Interaction volume radius: 10 \u00c5
Interaction volume height: 25 \u00c5
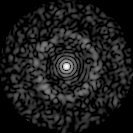
Disorder parameter: 0.8292